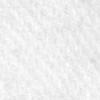
Label: no_change